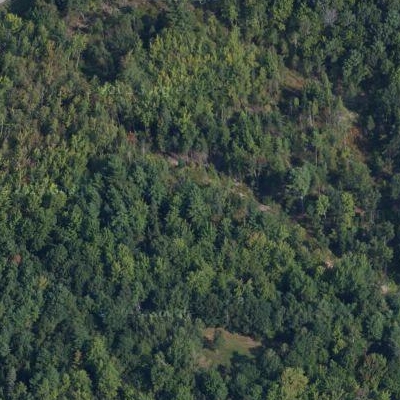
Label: Forest